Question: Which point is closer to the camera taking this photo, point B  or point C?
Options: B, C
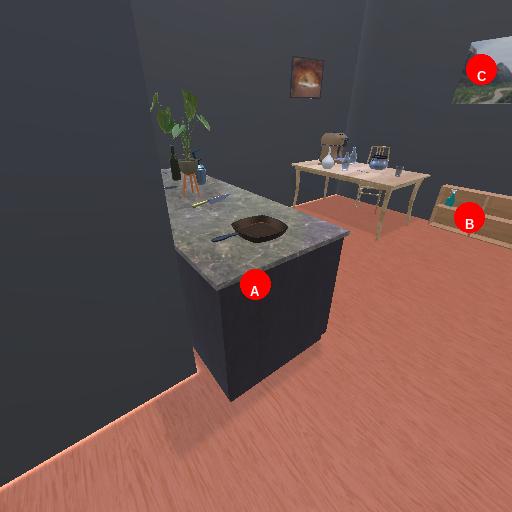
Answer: B